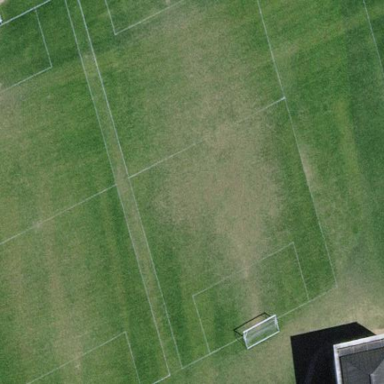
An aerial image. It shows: Soccer pitch for leisureland activities.